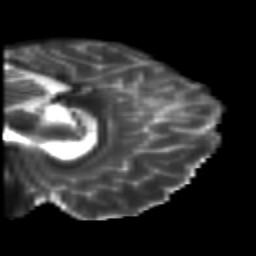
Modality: T2w
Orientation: sagittal
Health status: healthy
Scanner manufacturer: siemens
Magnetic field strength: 3 T
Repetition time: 10 s
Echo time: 0.092 s